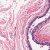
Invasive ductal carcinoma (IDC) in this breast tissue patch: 0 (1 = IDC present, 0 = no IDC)